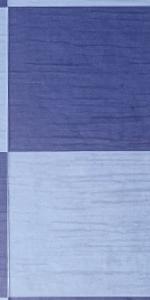
Label: Empty